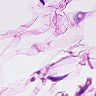
Metastatic tissue present: no